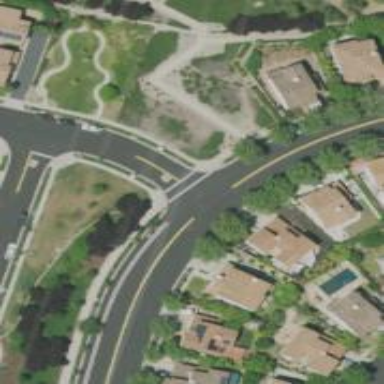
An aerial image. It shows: Road with stop sign.